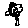
Label: flower